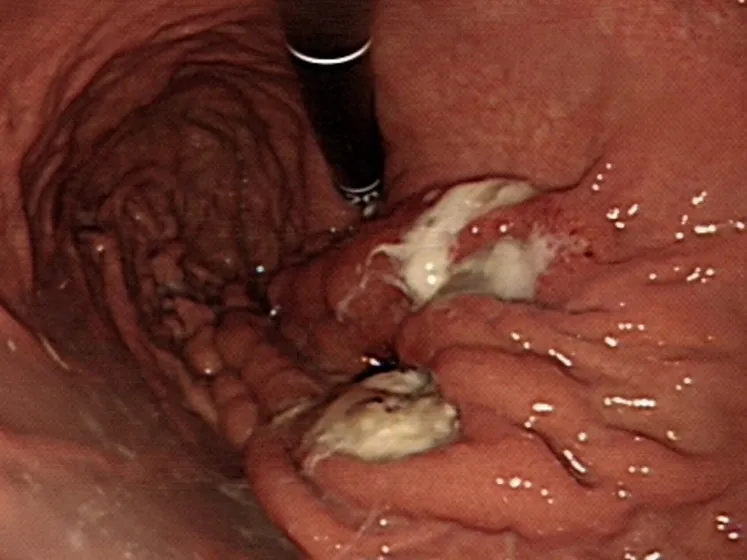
Endoscopy demonstrated two ulcers at lesser curvature side of the anterior wall of gastric high body near cardia. Upon closer evaluation, suspicious fistulous orifices exude mucin content.
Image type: endoscopy (gi_endoscopy)